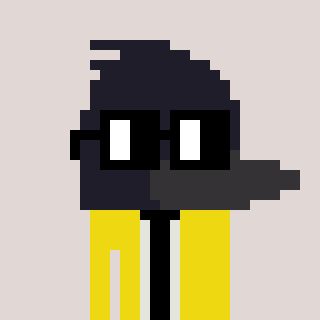
a pixel art character with square black glasses, a raven-shaped head and a yellow-colored body on a warm background